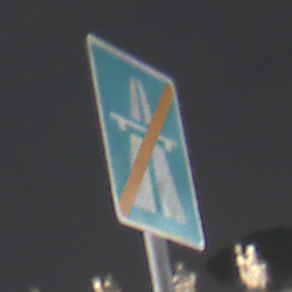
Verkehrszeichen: EndeAutbahn
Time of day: Night
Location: Outdoor (Urban)
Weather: PartlyCloudy
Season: NotSpecified
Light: Artificial